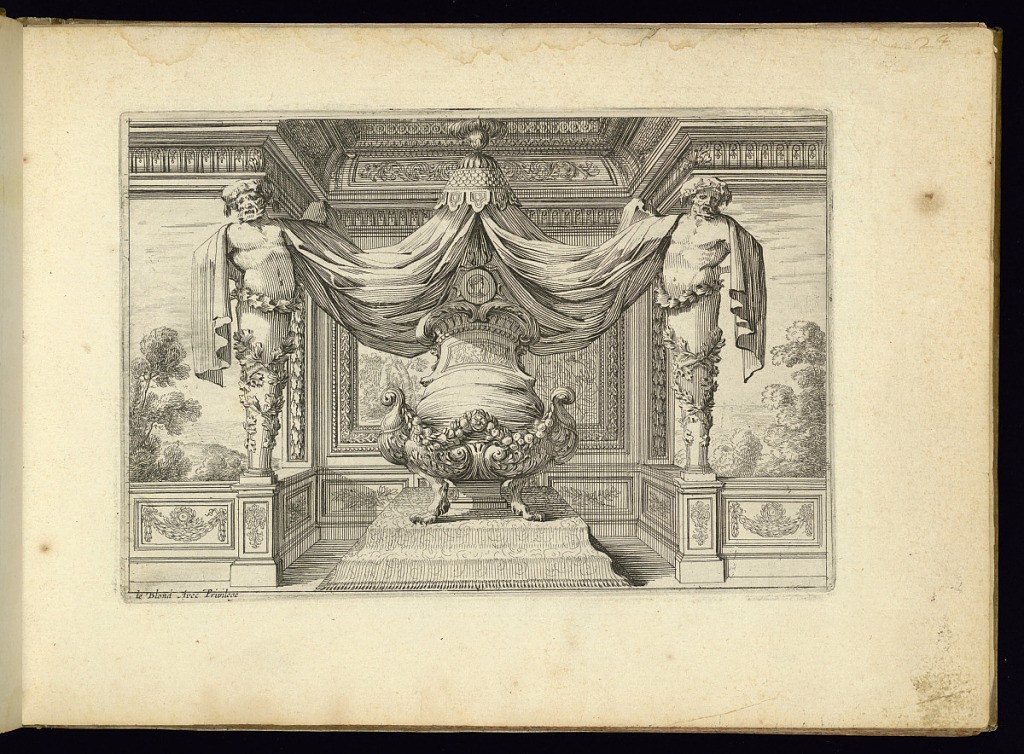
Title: Alcove with a Bed
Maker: Jean Le Pautre, French, 1618–1682
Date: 1650–52
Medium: Etching on laid paper
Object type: Print
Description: A design for an alcove with a highly ornate bed in the center. The bedframe is sculpted with scrolling foliage and festoons of fruit and flowers. The feet are in the shape of lion paws. The headboard features a roundel profile portrait. The crown of the canopy resembles a Turkish-style tent with a scale pattern and feather finial. The bed curtains are drawn back and hang over herm figure columns. The back wall features a tapestry and intricately carved cornice. The bed is on a stepped platform and the alcove is set within a porch, with no side walls, open onto to the landscape or this is an illusion with landscape tapestries on each internal wall.